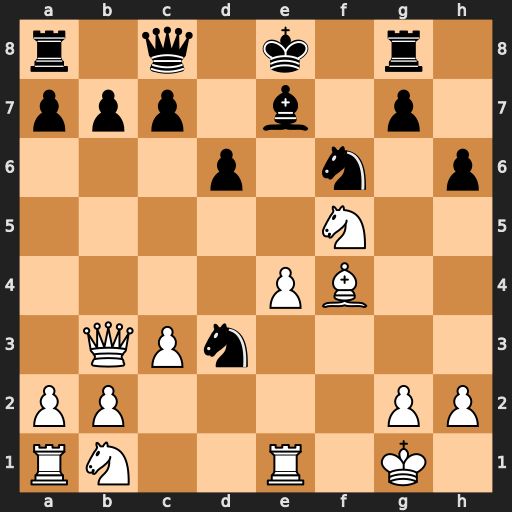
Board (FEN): r1q1k1r1/ppp1b1p1/3p1n1p/5N2/4PB2/1QPn4/PP4PP/RN2R1K1
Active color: w
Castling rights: q
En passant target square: -
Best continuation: Qb5+ Qd7 Qxd3